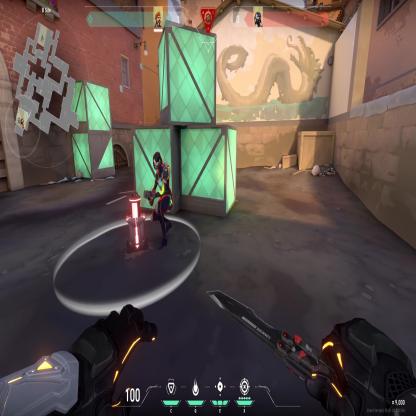
Label: planted spike ; enemy